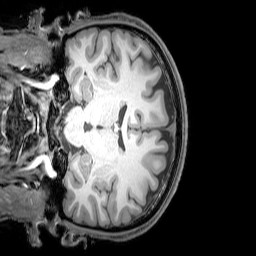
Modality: T1w
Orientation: coronal
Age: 24
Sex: male
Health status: healthy
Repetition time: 0.081 s
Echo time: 0.037 s